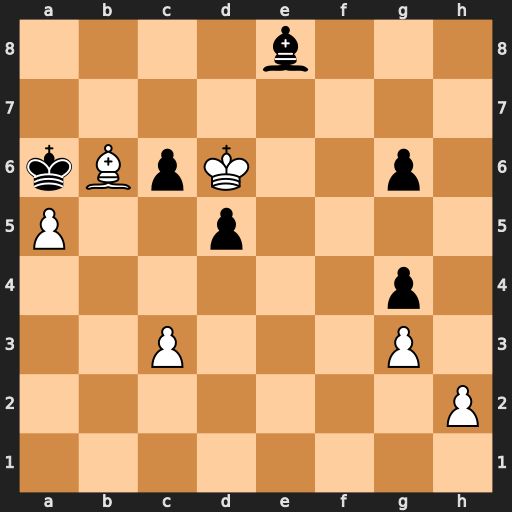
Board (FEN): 4b3/8/kBpK2p1/P2p4/6p1/2P3P1/7P/8
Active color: w
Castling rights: -
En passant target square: -
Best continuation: Ke7 Bf7 Kxf7